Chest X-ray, AP view. Patient: 59 years old, sex F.
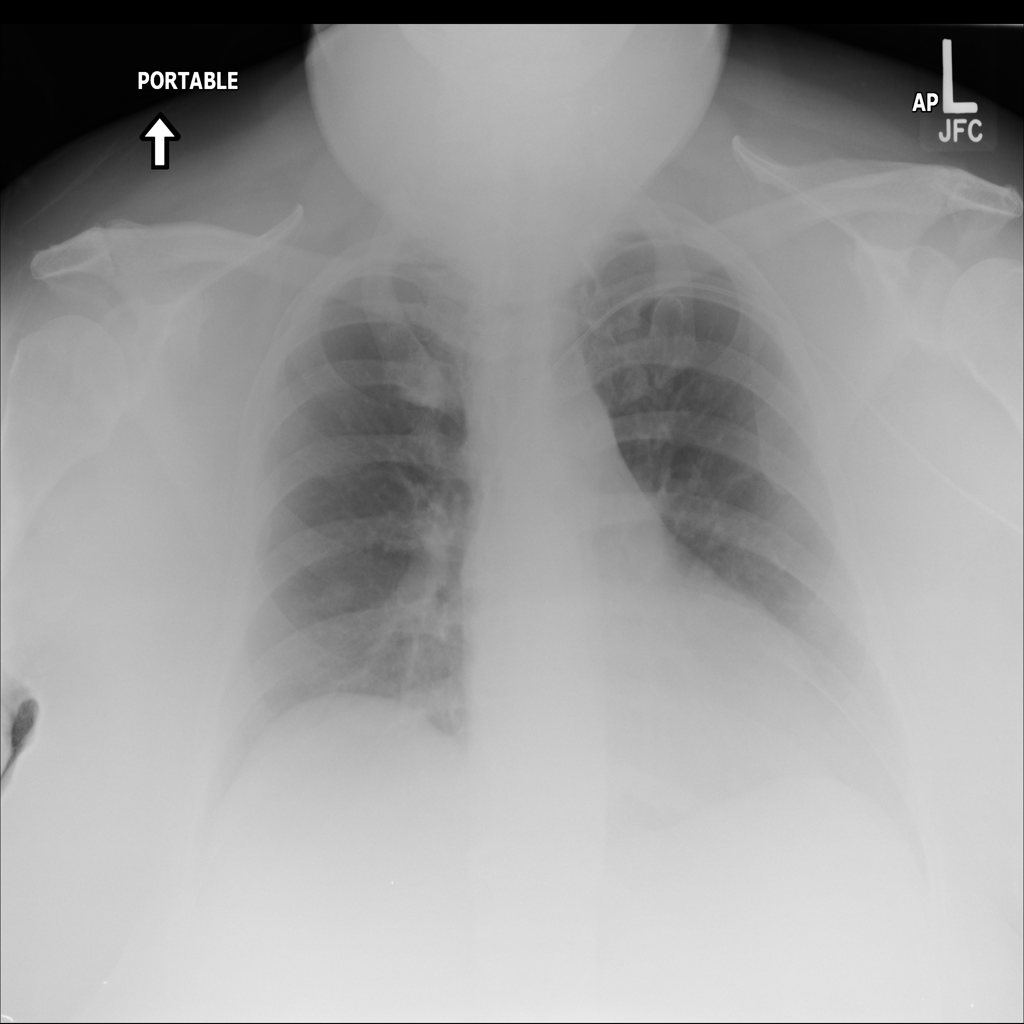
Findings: No Finding